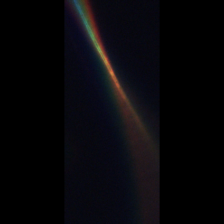
Taxon: Psuedo-nitzschia
Group: Diatoms